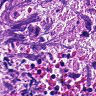
Metastatic tissue present: yes